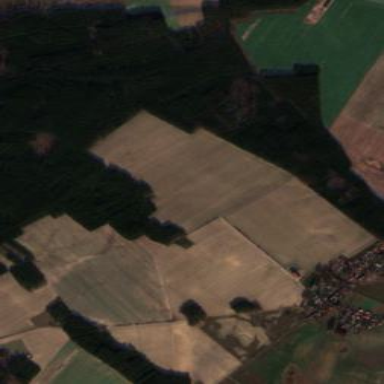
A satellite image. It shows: View of farmland.